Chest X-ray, AP view. Patient: 47 years old, sex F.
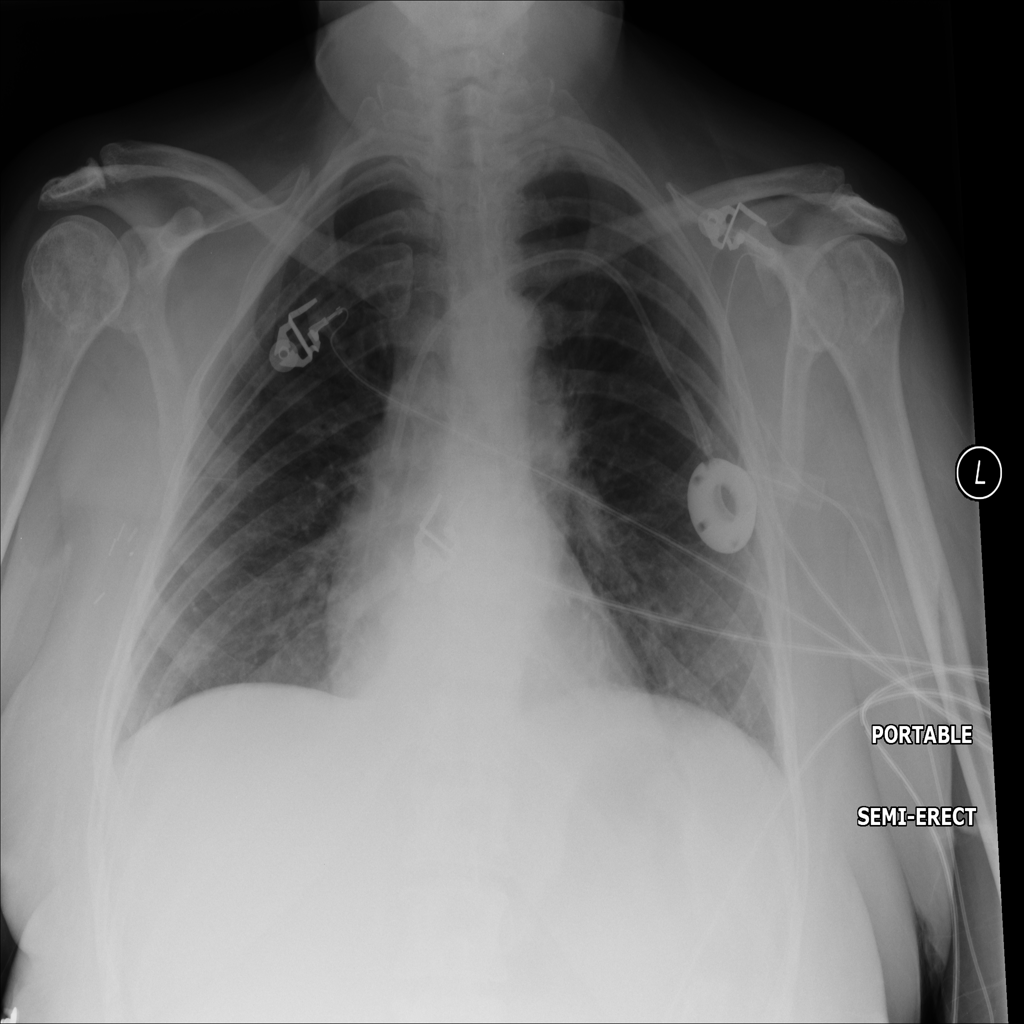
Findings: No Finding